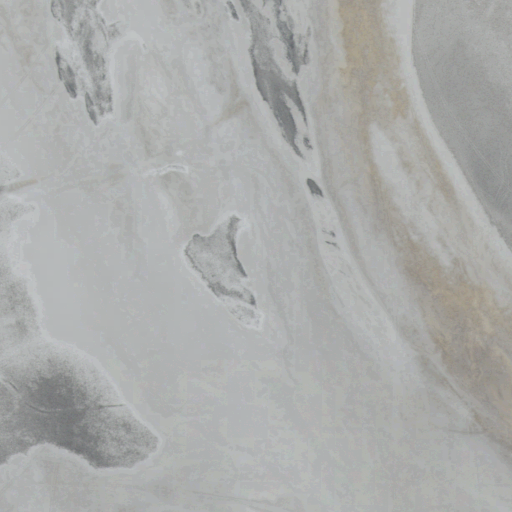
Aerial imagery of plain(s) in California named Soda Lake containing barren land, grassland, and shrub